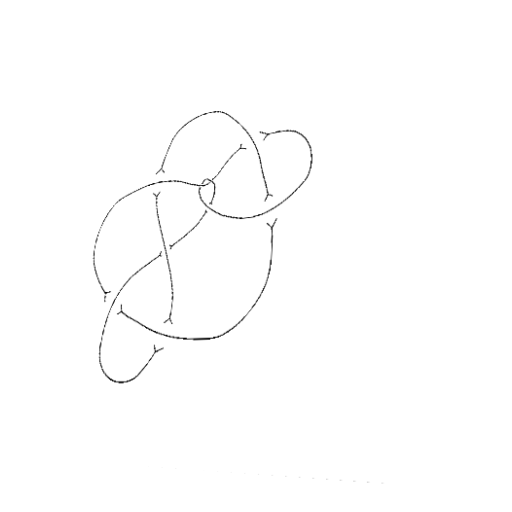
Crossing number: 9